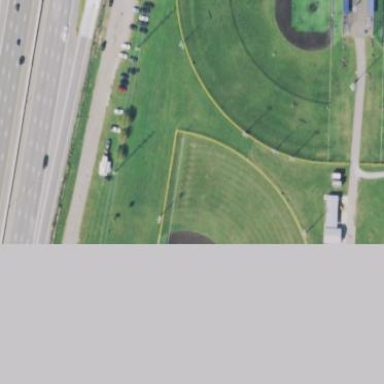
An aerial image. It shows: Baseball pitch enclosed by fence.